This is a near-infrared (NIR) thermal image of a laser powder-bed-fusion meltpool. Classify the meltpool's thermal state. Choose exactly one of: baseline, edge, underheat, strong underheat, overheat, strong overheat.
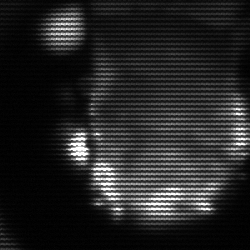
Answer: baseline